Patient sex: M
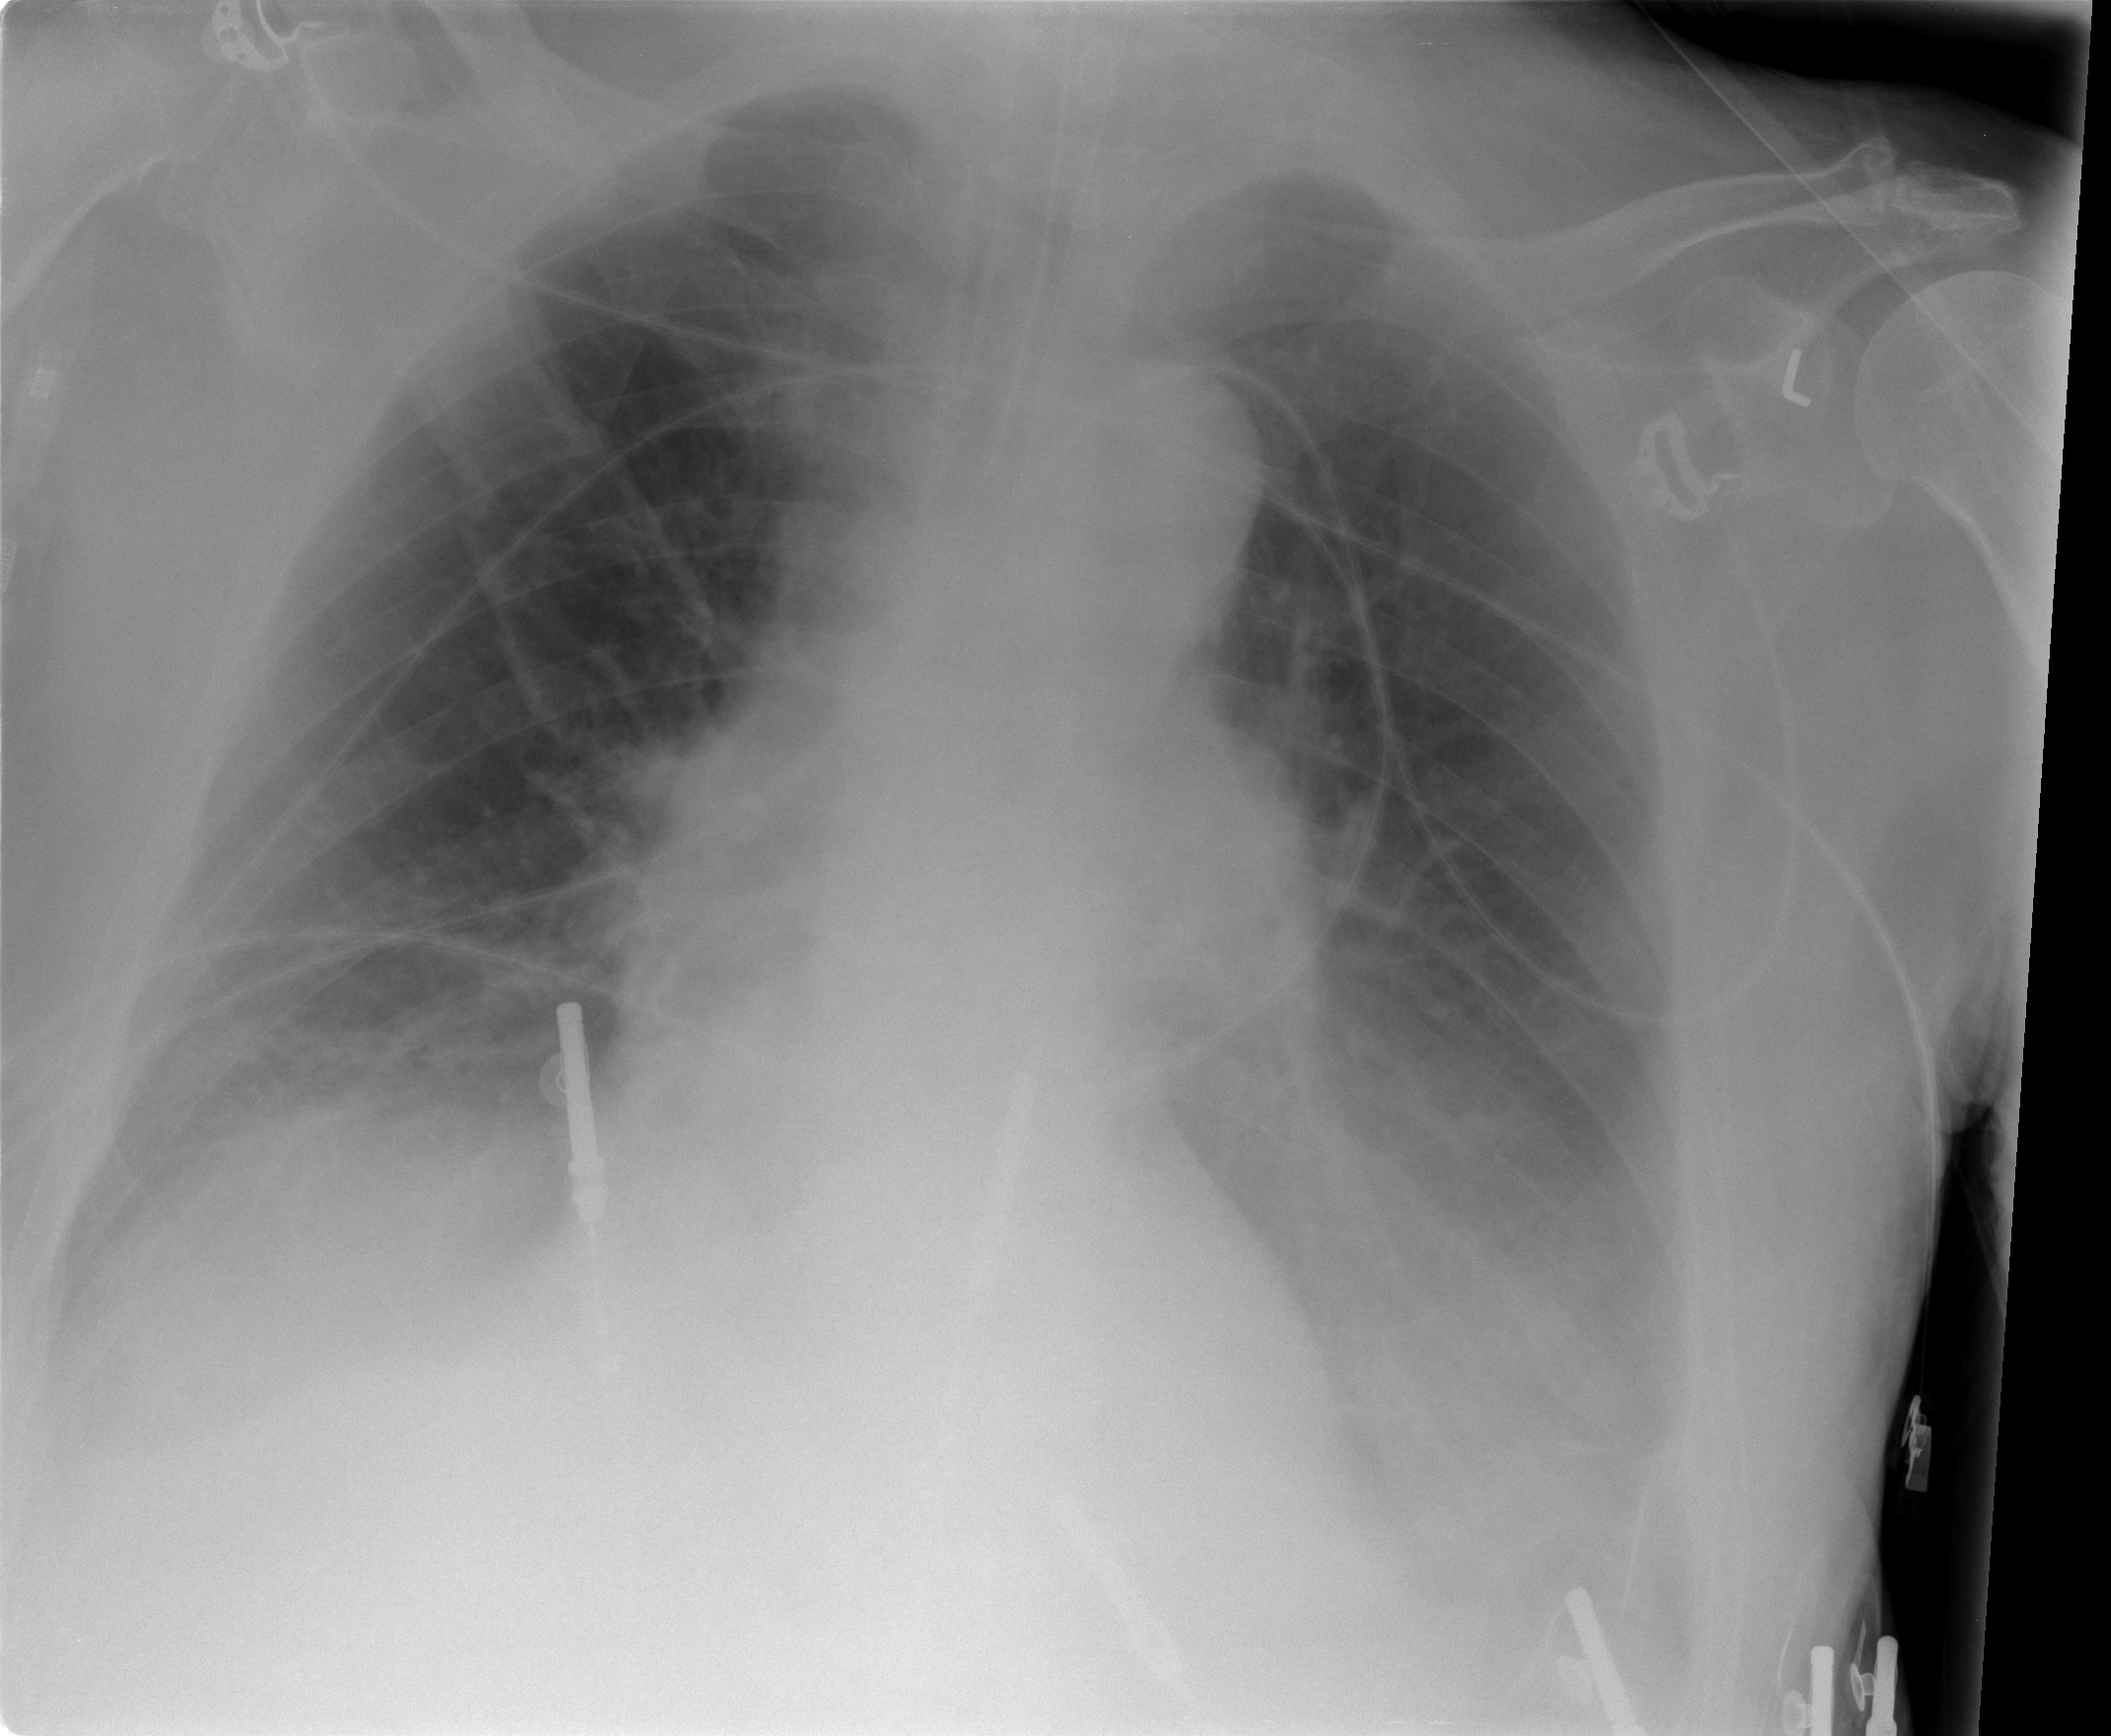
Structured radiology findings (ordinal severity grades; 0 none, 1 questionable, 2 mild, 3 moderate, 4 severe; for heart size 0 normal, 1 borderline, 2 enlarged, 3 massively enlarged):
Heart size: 0
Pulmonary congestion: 2
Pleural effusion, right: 2
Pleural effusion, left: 3
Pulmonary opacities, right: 0
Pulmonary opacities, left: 0
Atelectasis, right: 2
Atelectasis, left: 2